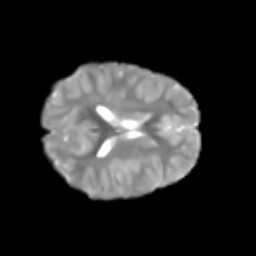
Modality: T2w
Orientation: axial
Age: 6
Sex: female
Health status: healthy